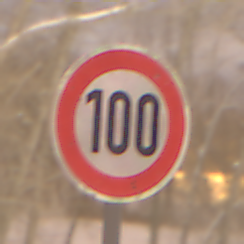
Verkehrszeichen: Geschwindigkeit100
Umgebung: Outdoor, Urban
Tageszeit: Night
Wetter: Overcast
Licht: Artificial
Jahreszeit: Winter
Kontrast: MediumContrast